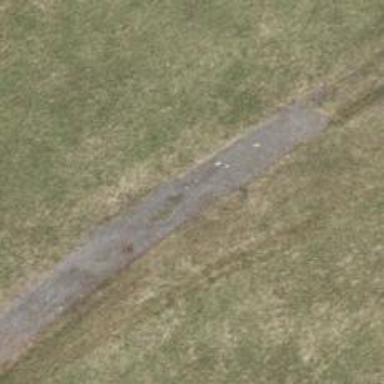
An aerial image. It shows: Track with grade 3 tracktype.